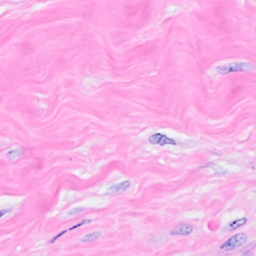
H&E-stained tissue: Breast